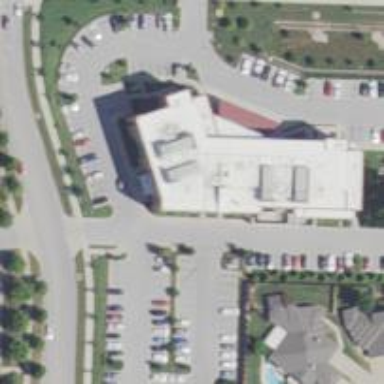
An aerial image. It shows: Healthcare clinic.